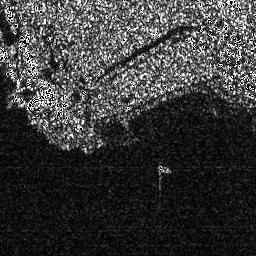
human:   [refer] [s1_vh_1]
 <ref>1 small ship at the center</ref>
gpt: <box>[[60, 63, 66, 67, 0]]</box>